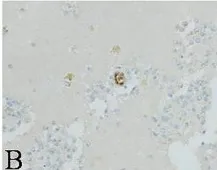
Cytological examination of pleural fluid in the patient. Showing nuclear positivity for. Estrogen receptor.
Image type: pathology (immunostaining)